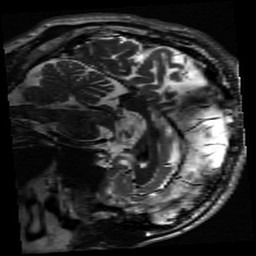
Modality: inplaneT2
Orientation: sagittal